Aerial crown-view tile of a tropical tree (Barro Colorado Island, Panama), acquired 20241112:
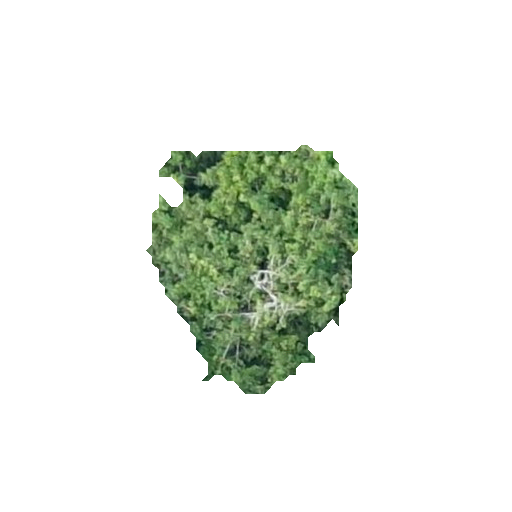
Species: Protium panamense
GBIF accepted scientific name: Protium panamense
Crown area: 58.788 m²